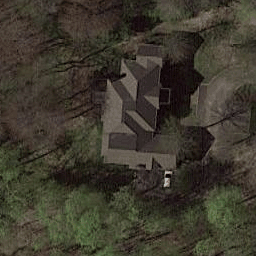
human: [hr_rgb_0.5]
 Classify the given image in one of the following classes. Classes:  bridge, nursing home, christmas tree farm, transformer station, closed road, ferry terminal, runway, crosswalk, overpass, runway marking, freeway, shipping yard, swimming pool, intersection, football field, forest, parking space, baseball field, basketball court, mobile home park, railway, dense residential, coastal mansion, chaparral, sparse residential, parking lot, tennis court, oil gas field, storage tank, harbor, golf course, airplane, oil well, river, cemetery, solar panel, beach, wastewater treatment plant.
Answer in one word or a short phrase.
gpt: sparse residential